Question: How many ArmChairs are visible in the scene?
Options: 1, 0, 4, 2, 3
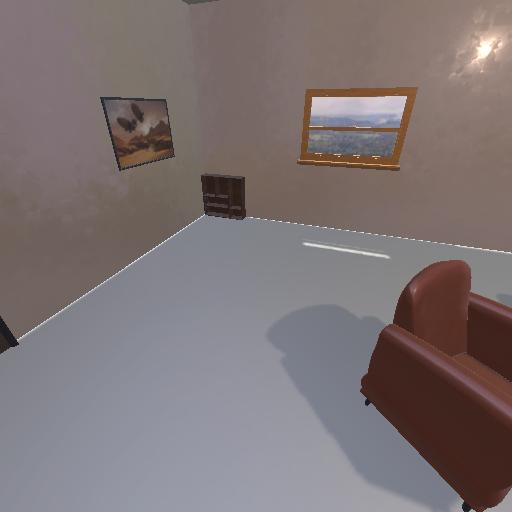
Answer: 1